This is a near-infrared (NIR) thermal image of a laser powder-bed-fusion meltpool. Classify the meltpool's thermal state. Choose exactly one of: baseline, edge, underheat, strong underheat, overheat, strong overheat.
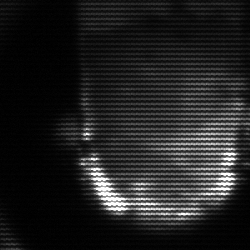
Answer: baseline